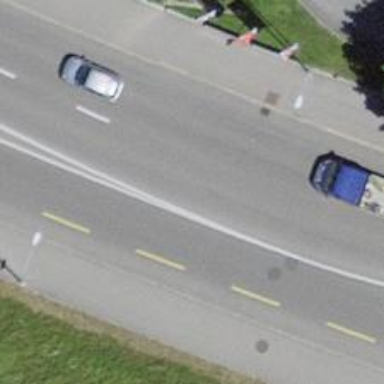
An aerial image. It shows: Asphalt road with primary importance. There are sidewalks on both sides and dedicated lane for cycling on both sides as well.